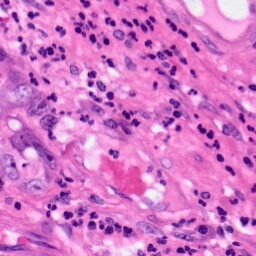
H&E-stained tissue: Pancreatic